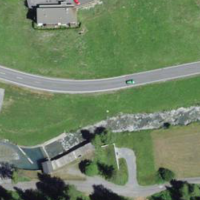
EUNIS habitat code: 55
Species observed at this site:
Volucella pellucens